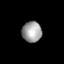
Tissue: lung
Cell type: Endothelial cells
Senescence score: 0.6092
Nuclear area (px): 401
Mean DAPI intensity: 157.948